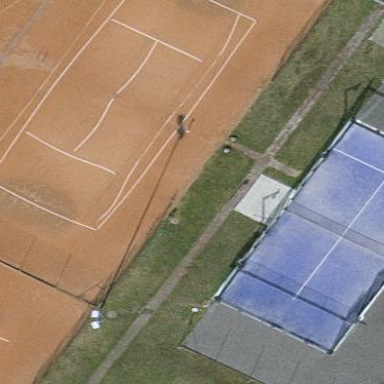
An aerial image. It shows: Tennis court on the leisure land pitch.